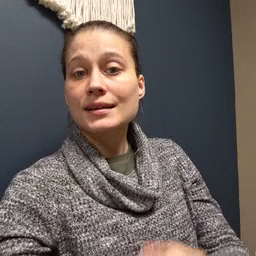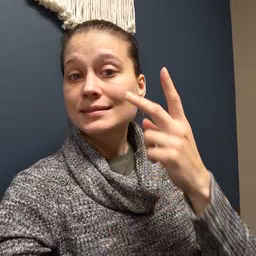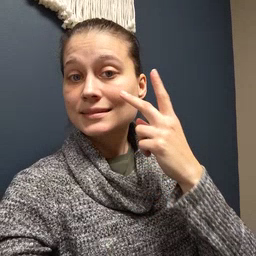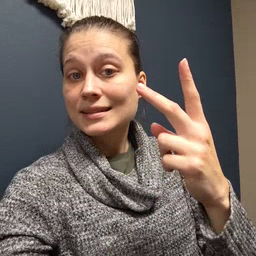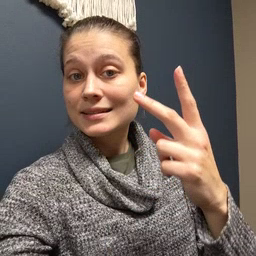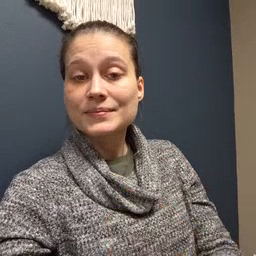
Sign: see